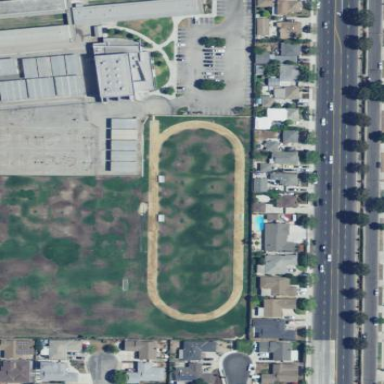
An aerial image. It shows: Track in leisure land.